Question: I'm currently trying to find a neat way of storing separate "branches" in a binary image. This little animation explains it:

As I go along the branches I need to collect the pixel indices that makes up a single-pixel wide branch. When I hit a junction point it should split up and store the new branches.
One way of going about it is maybe to create a 3x3 subregion, find out if there are white pixels inside it, move it accordingly, create a junction point if there is more than two. Always store the previous subregion so one can use it for making sure that we don't move to regions we already scanned.
It's a bit tricky to figure out how I would go about it though.
I basically need to reorder the pixels based on a "line/curve" hierarchy. Another part of the application will then redraw the figures, which internally works by creating lines between points hence the need to have them "ordered".
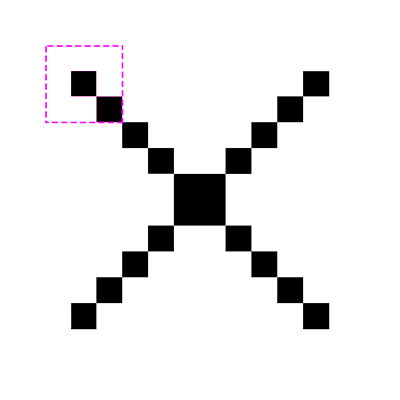
Answer: I don't know if you could apply it in your case but you should take a look at cv::findContour.
you will get a vector of points ordered.
<URL>